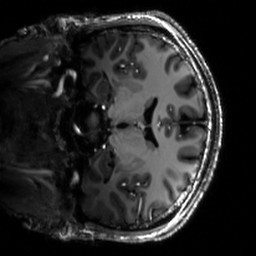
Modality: T1w
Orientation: coronal
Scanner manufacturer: siemens
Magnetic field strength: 6.98 T
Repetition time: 2.5 s
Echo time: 0.00305 s